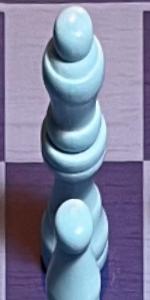
Label: Queen_White